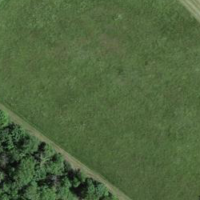
EUNIS habitat code: 25
Species observed at this site:
Roeseliana roeselii